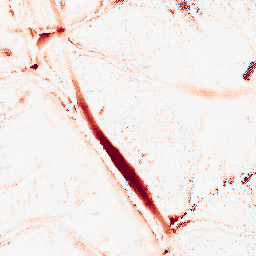
Category: morphological
Decomposition family: tophat
Decomposition parameters: size: 10
mode: white
Upsampling method: regularized
Upsampling parameters: scale: 4
lambda_reg: 0.1
Upsampling scale: 4